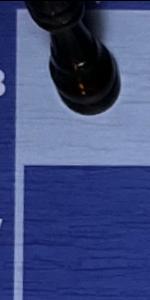
Label: Empty